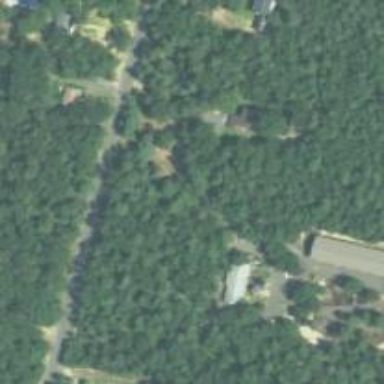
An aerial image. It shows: Driveway.